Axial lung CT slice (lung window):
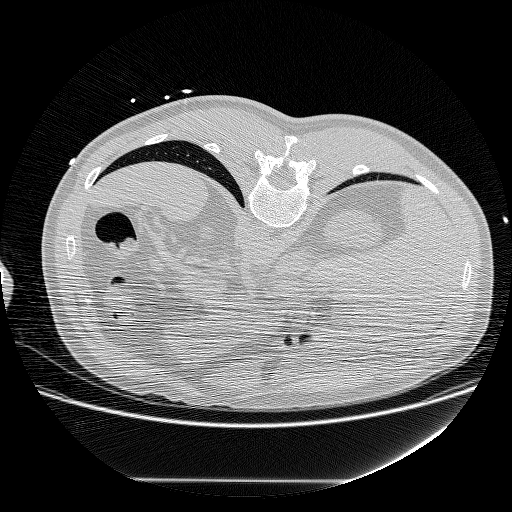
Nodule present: no